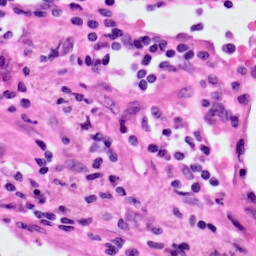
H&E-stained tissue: Lung